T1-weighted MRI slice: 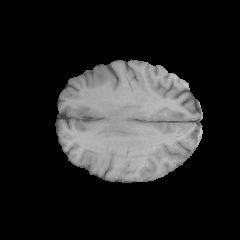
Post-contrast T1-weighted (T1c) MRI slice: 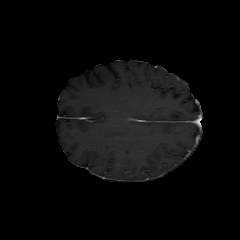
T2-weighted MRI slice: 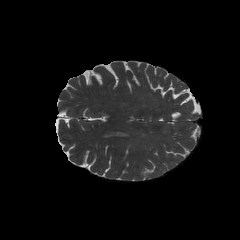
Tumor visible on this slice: no